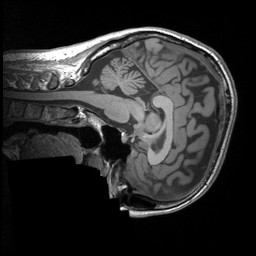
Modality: T1w
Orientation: sagittal
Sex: female
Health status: ill
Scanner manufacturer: siemens
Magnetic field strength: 3 T
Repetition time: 1.66 s
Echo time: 0.00254 s